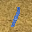
Label: 1